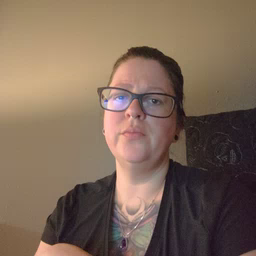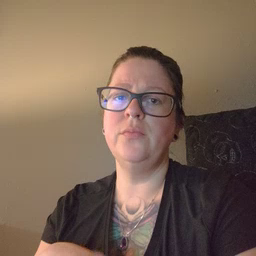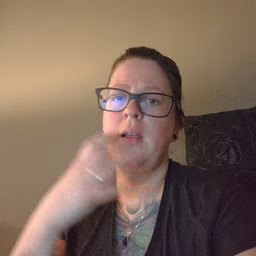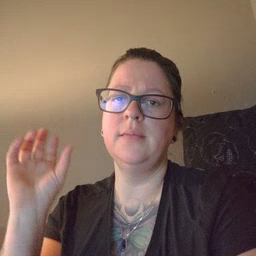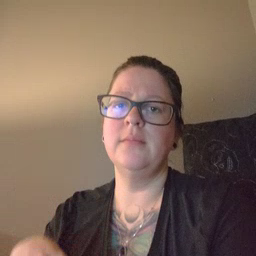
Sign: hot